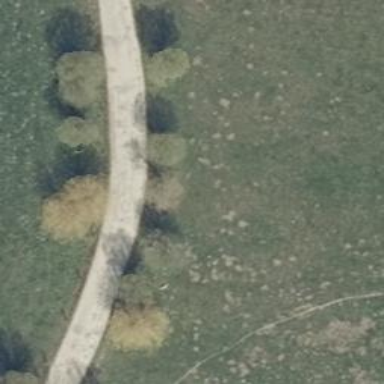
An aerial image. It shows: Row of broadleaved trees.